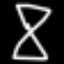
Label: hourglass